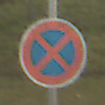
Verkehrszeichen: AbsolutesHalteverbot
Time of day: SunriseSunset
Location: Outdoor (Nature)
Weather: PartlyCloudy
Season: NotSpecified
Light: Natural